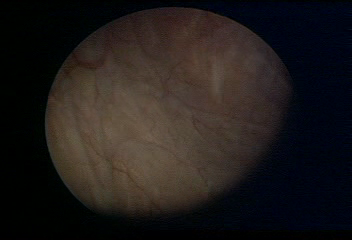
Modality: WLC
Class: Normal mucosa
Bladder cancer association: No